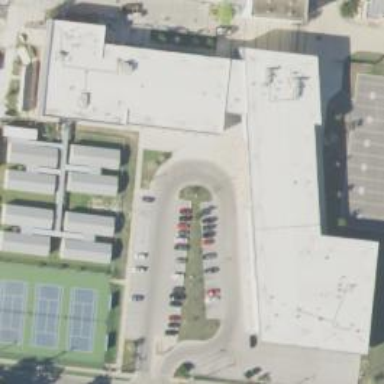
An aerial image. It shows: School building.